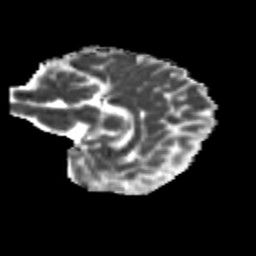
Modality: MD
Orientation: sagittal
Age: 13
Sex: male
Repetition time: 9.512 s
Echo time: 0.089 s